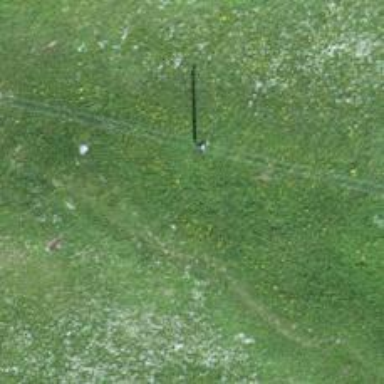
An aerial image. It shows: Minor power line.